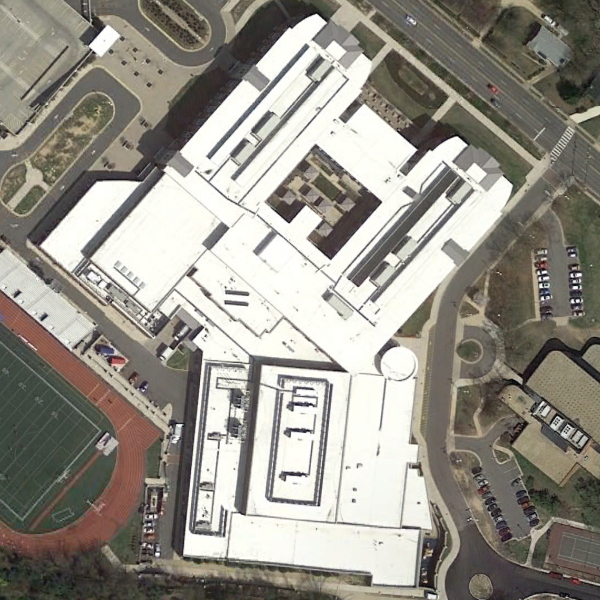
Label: Center